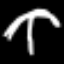
Label: palm tree